Question: Model:
'''
class Item
store :socket_store, accessors: [:sockets, :socket_count, :socket_link_count]
end
'''
Mapping:
'''
mapping do
indexes :id, key: "value", index: :not_analyzed
indexes :sockets, type: "object"
indexes :socket_count, type: "integer"
indexes :socket_link_count, type: "integer"
end
'''
But here's what my actual index looks like:

'socket_cout' and the othe 2 attributes are not at the root of the mapping, as if they were completely ignored.
I know I could create methods with a different name and add them to the to_indexed_json, but I would have guessed it should work as is.
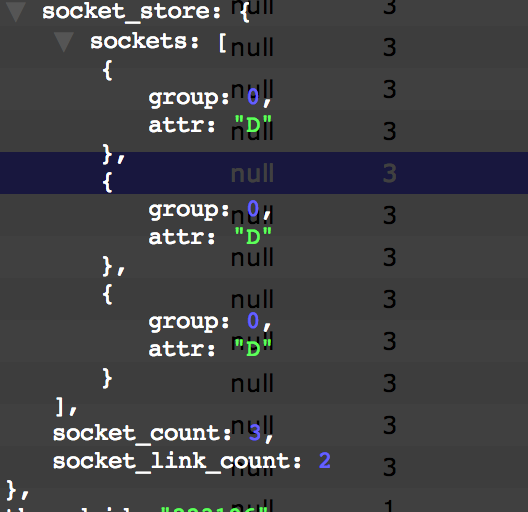
Answer: Ok, I got it.
Since the accessors of the key-value store are not actual attributes on the 'Item' model, they need to be added as methods in the 'to_indexed_json' method:
'''
def to_indexed_json
to_json(include: [:stats], exclude: [:sockets_store], methods: [:socket_count, :socket_link_count, :sockets])
end
'''
And that's it!